Question: how to do a pagination with variable 'per_page'.
For example, I have 100 articles I wish that the first page (1) contains 3 articles, the second page (2) contains 5 articles, will excite, me who draws of how many articles in each page.
see the picture.
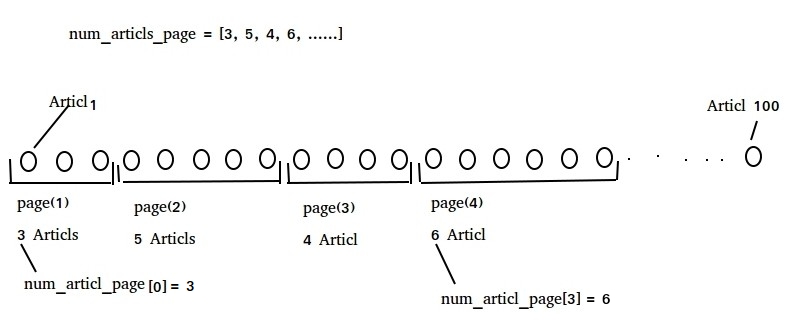
Answer: I also have same problem, I can't search good answer from google, but I have a trick solution.
If 'per_page' is constant like 5, my code in view is:
'''
paginator = Paginator(articles, 5)
for page_no in paginator.page_range:
context_data = {
'paginator': paginator,
'page_no': page_no,
}
'''
My solution is that create fake Paginator instance for every forloop, if per_page is variable and collected in num_articles_page list:
'''
page_no = 0
row_counter = 0
for row_num in num_articles_page:
# count page_no for forloop
page_no = page_no + 1
# articles list in this page
this_page_list = article_list[row_counter:]
# count row for forloop
row_counter = row_counter + row_num
# push some fake item before this_page_list
this_page_list = [None]*(page_no-1)*row_num + this_page_list
# create Paginator instance in every forloop
paginator = Paginator(this_page_list, row_num)
if paginator.num_pages < page_no:
break
context_data = {
'paginator': paginator,
'page_no': page_no,
'this_page': paginator.page(page_no),
}
'''
so 'this_page' will be correct in every 'page_no', you can use method like 'this_page.has_next()' or 'this_page. has_other_pages()'
in template can also use:
'''
{% for this_article in paginator|page:page_no %}
{% endfor %}
{% if this_page. has_previous == False %}
{% endif %}
'''